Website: apple-inc
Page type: payment
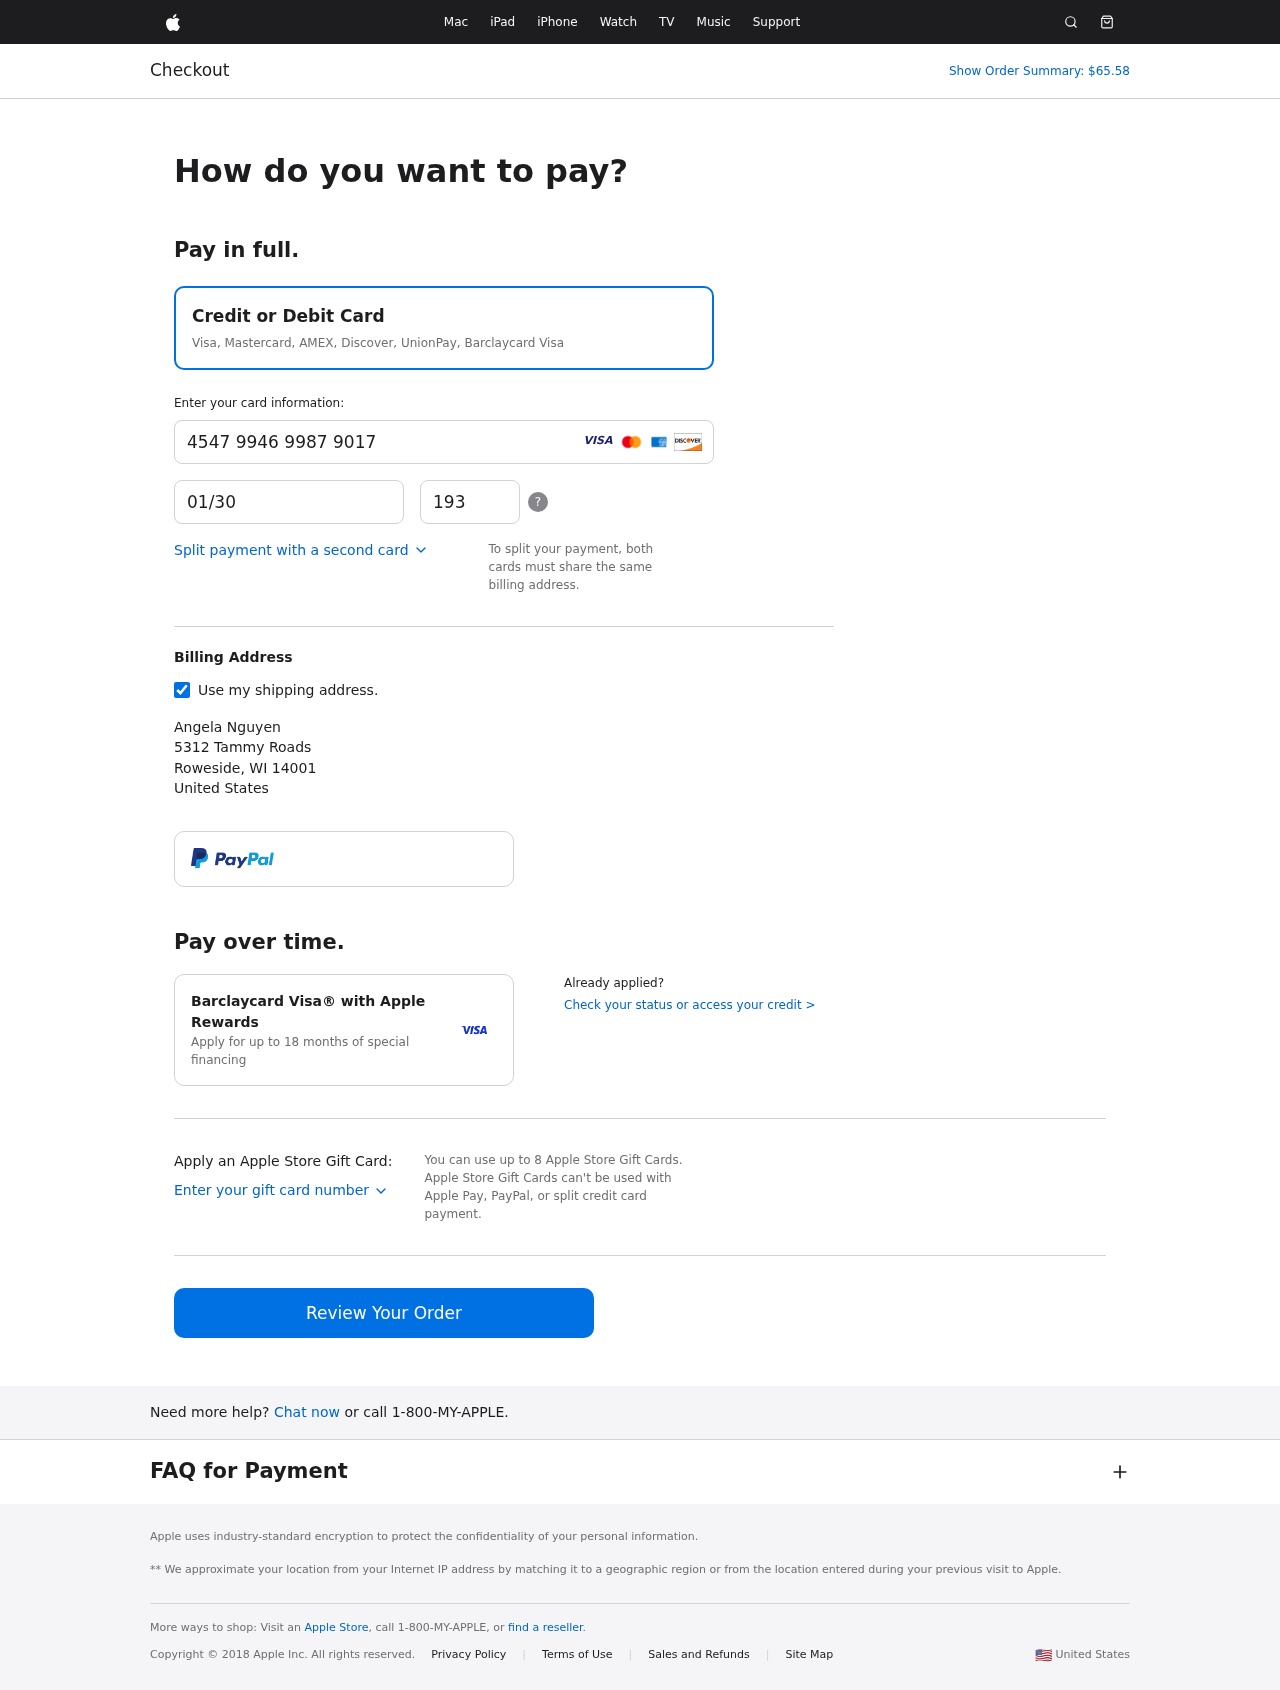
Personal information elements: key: PII_CARD_CVV
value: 193
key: PII_CARD_EXPIRY
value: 01/30
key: PII_CARD_NUMBER
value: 4547 9946 9987 9017
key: PII_CITY
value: Roweside
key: PII_COUNTRY
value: United States
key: PII_FULLNAME
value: Angela Nguyen
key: PII_POSTCODE
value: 14001
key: PII_STATE_ABBR
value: WI
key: PII_STREET
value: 5312 Tammy Roads
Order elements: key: ORDER_TOTAL
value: Show Order Summary: $65.58